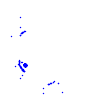
Particle: kaon